Question: I want to use two child layout (one linear layout and one relative layout) inside a parent layout (relative layout) in such a way that both of the child layout will take exactly half of the screen and items inside of each child layout will not cause one child layout to get more width than another one!
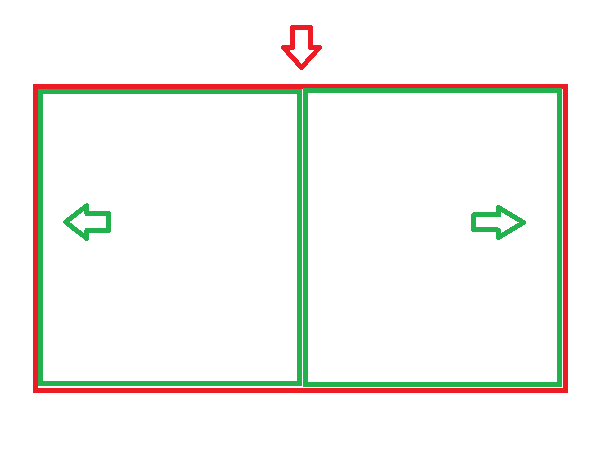
Answer: If I understand correctly from your illustration, the red box is a RelativeLayout, whereas the green boxes are a LinearLayout and a RelativeLayout.
A simple solution would be to center an empty View inside the RelativeLayout and align the two child Views against it:
'''
<RelativeLayout
android:layout_width="match_parent"
android:layout_height="match_parent" >
<LinearLayout
android:layout_width="match_parent"
android:layout_height="match_parent"
android:layout_toLeftOf="@+id/v_center" />
<View
android:id="@+id/v_center"
android:layout_width="0dp"
android:layout_height="0dp"
android:layout_centerInParent="true" />
<RelativeLayout
android:layout_width="match_parent"
android:layout_height="match_parent"
android:layout_toRightOf="@+id/v_center" />
</RelativeLayout>
'''
A nice little bonus here is that you can provide some spacing between the two by specifying the View's dimensions.
Beware, however, that RelativeLayouts aren't very efficient, and nesting them is an especially bad idea. I suggest using the hierarchy viewer tool to inspect the layout timings to make sure it's relatively fast, and to try to avoid nesting the layouts in this fashion.